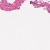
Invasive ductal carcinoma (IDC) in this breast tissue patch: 0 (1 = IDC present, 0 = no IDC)